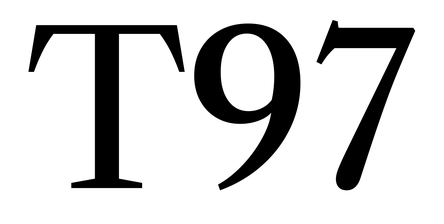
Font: LibreCaslonText_Regular